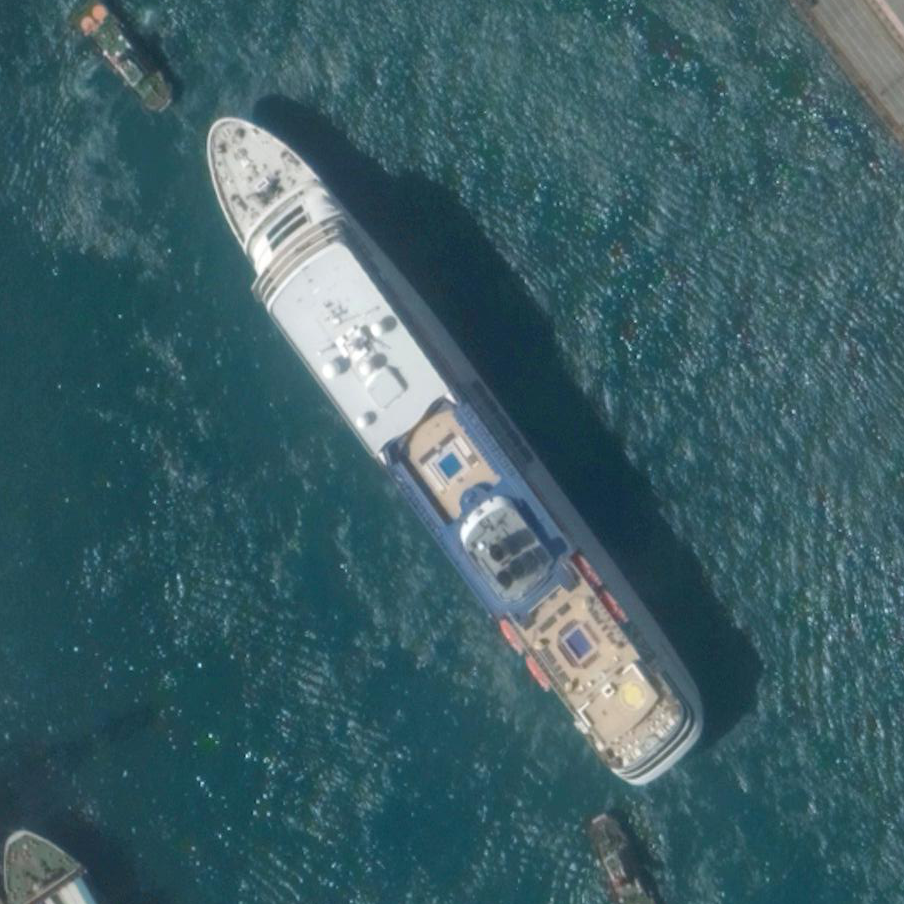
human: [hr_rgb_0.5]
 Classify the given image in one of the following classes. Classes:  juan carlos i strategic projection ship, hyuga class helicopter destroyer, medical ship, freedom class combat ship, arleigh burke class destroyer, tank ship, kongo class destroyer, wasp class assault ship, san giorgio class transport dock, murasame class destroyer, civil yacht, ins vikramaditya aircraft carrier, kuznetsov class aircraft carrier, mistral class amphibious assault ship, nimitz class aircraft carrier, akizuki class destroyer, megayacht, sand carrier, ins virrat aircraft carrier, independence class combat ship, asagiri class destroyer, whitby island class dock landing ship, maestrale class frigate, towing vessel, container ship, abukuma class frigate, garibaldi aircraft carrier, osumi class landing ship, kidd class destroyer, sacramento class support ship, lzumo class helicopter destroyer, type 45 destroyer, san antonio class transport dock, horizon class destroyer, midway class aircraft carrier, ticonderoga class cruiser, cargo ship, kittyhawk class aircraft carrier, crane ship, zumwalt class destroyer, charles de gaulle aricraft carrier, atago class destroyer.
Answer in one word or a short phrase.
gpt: Megayacht